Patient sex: M
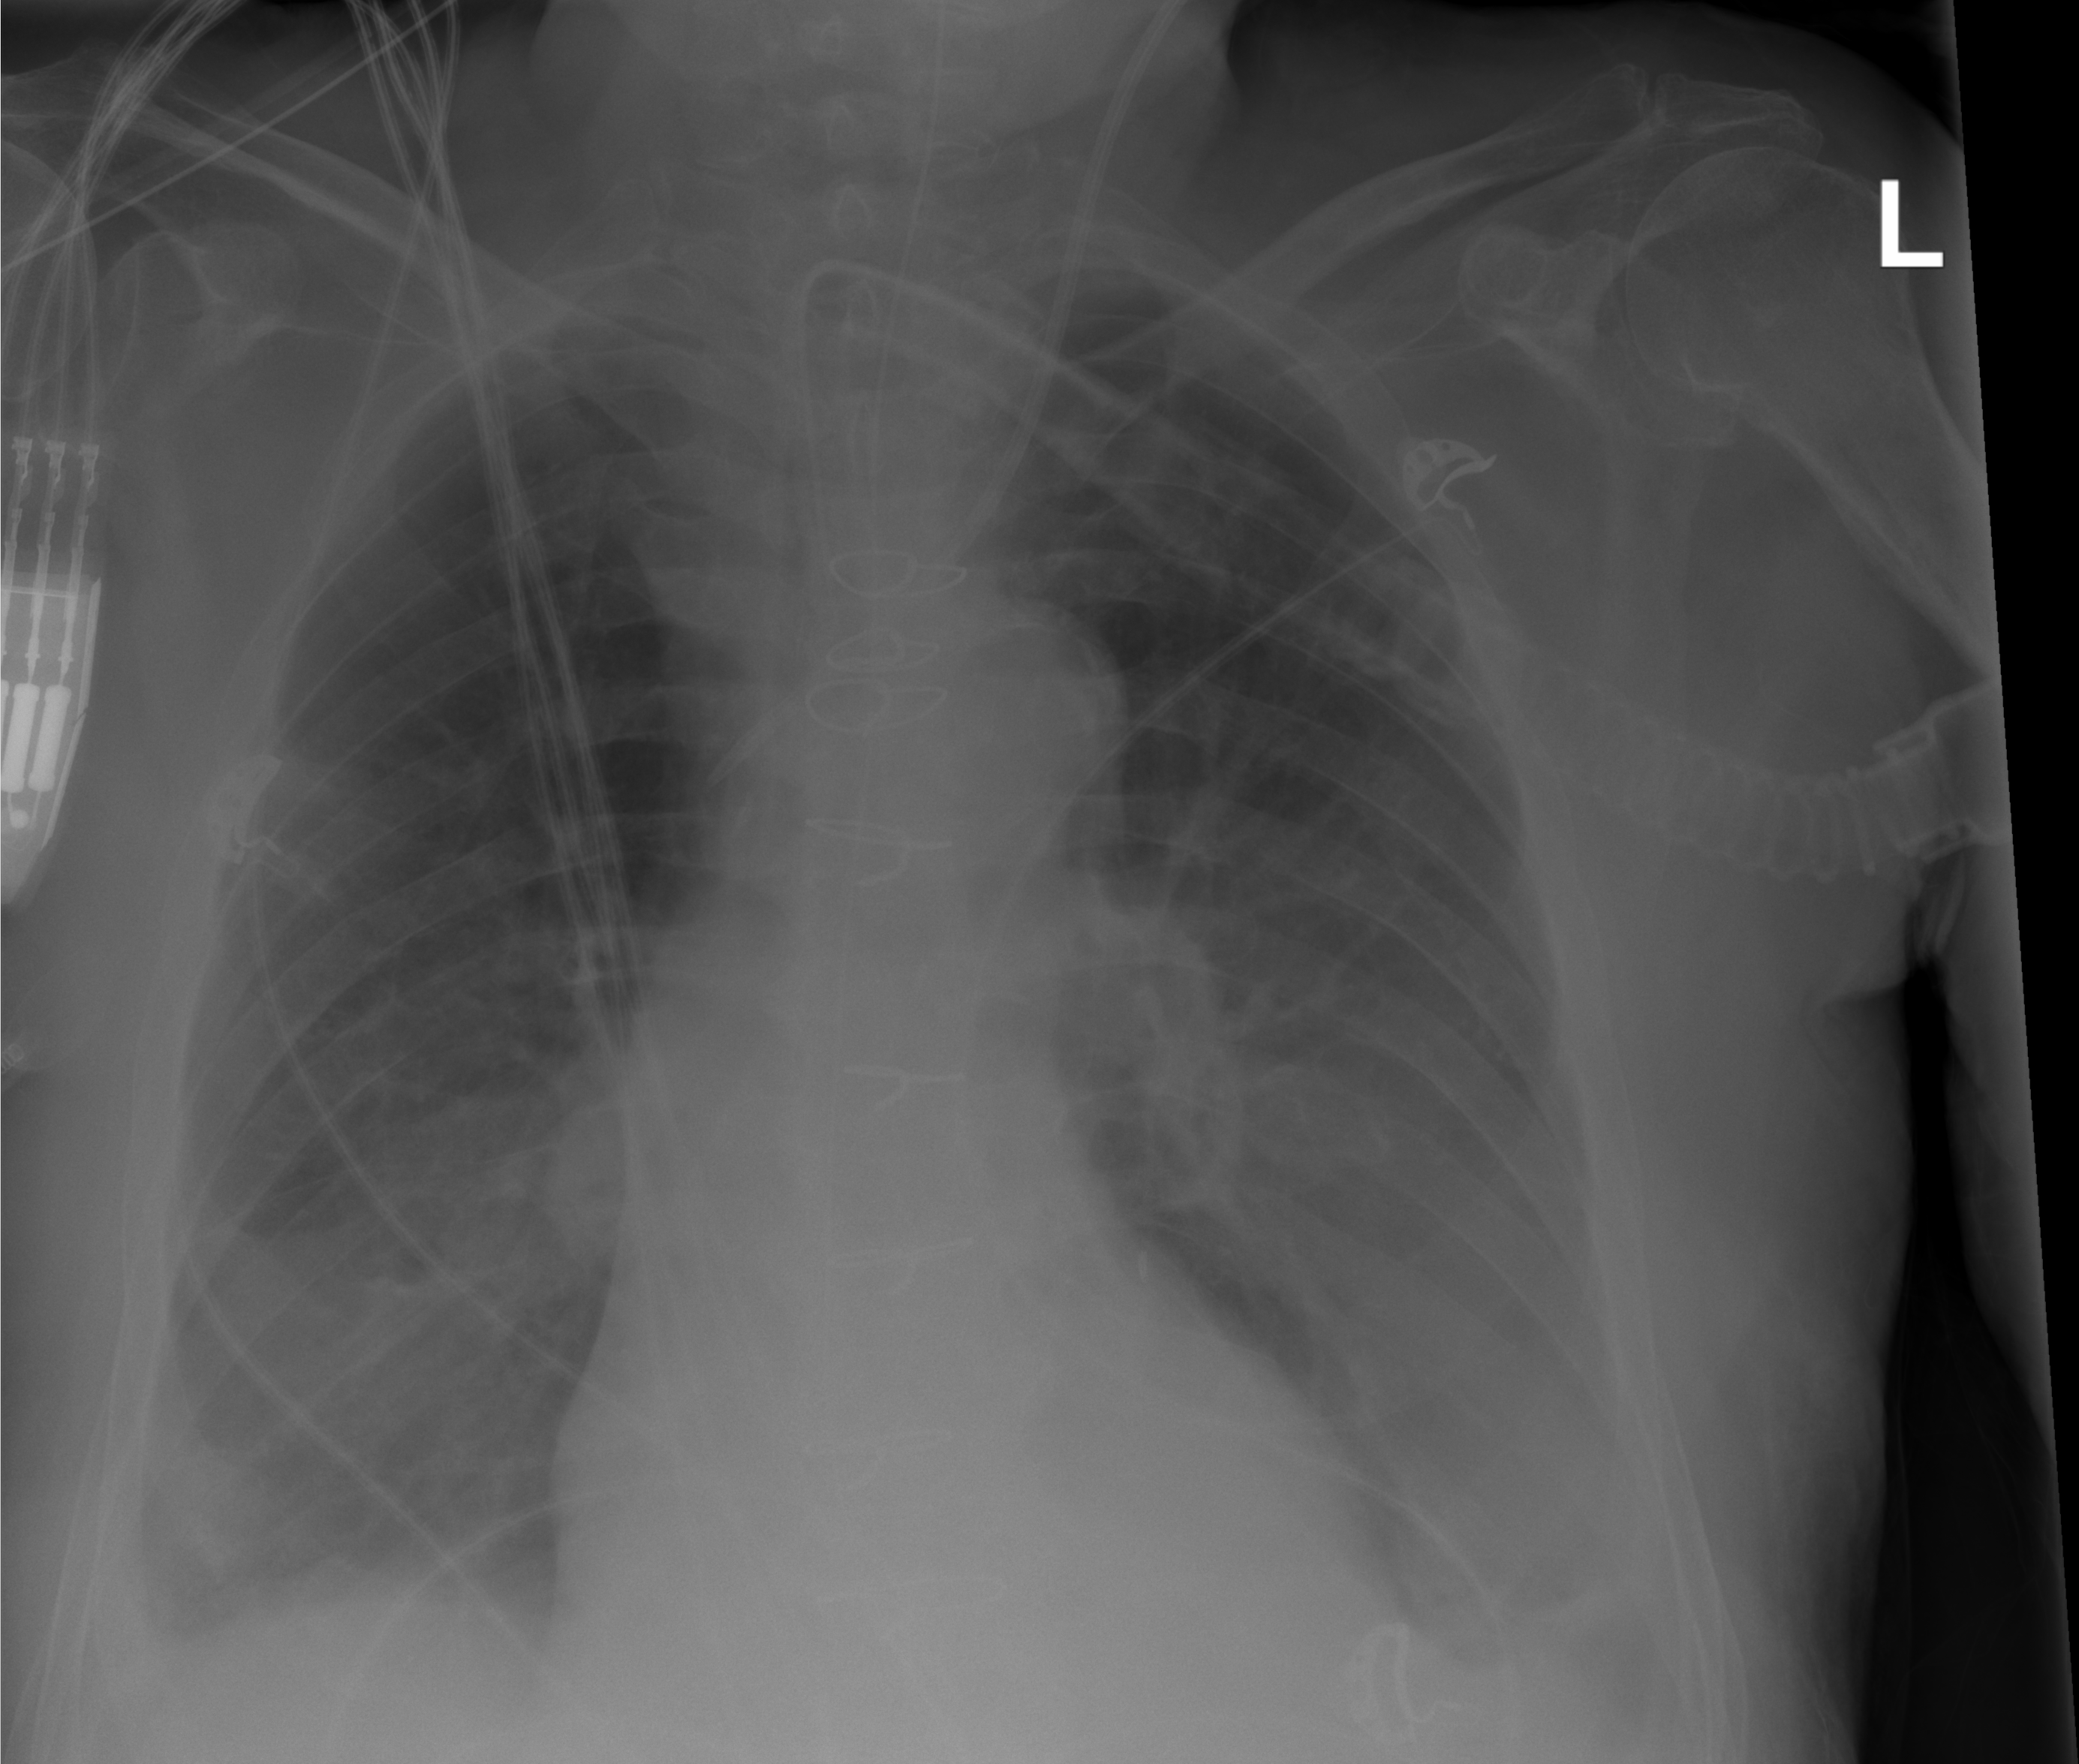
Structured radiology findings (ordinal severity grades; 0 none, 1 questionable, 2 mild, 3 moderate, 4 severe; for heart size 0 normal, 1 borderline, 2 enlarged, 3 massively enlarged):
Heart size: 0
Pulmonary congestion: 1
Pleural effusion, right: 2
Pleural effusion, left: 2
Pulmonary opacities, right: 0
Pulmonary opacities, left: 0
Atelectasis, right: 2
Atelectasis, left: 2